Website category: auto
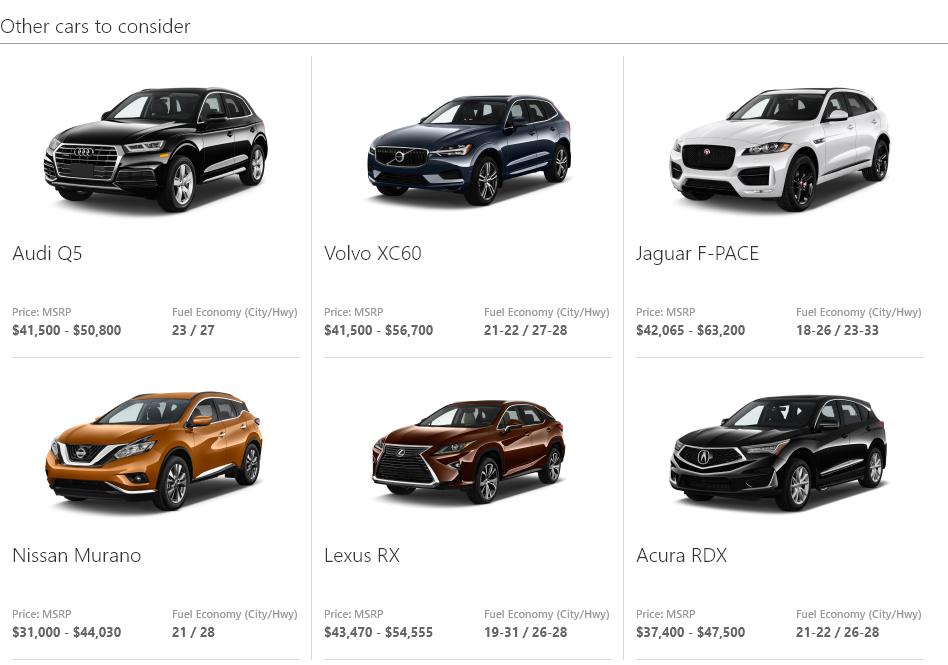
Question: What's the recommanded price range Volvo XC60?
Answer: $41,500 - $56,700

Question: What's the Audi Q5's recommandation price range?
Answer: $41,500 - $50,800

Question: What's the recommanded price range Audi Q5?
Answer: $41,500 - $50,800

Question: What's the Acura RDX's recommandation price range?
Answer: $37,400 - $47,500

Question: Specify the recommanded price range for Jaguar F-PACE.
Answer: $42,065 - $63,200

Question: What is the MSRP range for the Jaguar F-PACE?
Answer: $42,065 - $63,200

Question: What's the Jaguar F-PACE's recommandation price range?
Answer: $42,065 - $63,200

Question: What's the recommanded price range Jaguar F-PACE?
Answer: $42,065 - $63,200

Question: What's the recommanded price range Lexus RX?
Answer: $43,470 - $54,555

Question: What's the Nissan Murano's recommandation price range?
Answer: $31,000 - $44,030

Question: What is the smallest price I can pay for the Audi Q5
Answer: $41,500

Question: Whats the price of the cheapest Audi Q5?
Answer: $41,500

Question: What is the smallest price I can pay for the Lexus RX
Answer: $43,470

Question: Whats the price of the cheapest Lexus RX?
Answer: $43,470

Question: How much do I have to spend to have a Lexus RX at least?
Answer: $43,470

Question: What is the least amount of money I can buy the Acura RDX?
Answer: $37,400

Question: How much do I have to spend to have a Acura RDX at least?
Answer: $37,400

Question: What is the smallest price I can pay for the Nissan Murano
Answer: $31,000

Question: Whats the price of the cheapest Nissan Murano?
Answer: $31,000

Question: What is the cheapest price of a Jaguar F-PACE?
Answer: $42,065

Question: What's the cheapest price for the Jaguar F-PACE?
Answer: $42,065

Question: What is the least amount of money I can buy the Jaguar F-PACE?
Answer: $42,065

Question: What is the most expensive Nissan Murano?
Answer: $44,030

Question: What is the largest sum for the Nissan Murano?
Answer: $44,030

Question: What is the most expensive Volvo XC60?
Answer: $56,700

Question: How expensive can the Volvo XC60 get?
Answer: $56,700

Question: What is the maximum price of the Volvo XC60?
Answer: $56,700

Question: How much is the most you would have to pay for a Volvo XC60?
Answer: $56,700

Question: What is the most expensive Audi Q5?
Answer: $50,800

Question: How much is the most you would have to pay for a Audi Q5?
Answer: $50,800

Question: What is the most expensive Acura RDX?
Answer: $47,500

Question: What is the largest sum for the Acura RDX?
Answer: $47,500

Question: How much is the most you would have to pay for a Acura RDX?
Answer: $47,500

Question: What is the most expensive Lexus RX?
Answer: $54,555

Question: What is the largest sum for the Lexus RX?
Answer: $54,555

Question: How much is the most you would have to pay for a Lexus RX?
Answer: $54,555

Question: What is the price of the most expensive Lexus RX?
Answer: $54,555

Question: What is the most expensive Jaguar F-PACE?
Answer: $63,200

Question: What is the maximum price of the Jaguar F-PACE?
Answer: $63,200

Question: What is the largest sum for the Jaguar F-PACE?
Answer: $63,200

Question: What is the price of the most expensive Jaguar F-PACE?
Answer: $63,200

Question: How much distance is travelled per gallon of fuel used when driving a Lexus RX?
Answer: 19-31 / 26-28

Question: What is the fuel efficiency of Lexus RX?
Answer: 19-31 / 26-28

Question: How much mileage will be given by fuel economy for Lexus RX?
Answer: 19-31 / 26-28

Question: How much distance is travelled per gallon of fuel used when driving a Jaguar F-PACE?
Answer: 18-26 / 23-33

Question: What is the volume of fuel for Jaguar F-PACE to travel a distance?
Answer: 18-26 / 23-33

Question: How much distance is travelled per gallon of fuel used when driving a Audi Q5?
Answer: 23 / 27

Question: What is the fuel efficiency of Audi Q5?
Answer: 23 / 27

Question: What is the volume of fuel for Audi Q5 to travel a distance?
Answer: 23 / 27

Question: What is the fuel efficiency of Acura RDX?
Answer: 21-22 / 26-28

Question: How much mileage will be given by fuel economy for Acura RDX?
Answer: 21-22 / 26-28

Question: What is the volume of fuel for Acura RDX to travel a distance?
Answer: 21-22 / 26-28

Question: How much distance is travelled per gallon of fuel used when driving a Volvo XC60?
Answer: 21-22 / 27-28

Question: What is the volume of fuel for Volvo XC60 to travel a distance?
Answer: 21-22 / 27-28

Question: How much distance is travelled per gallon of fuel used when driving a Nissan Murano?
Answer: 21 / 28

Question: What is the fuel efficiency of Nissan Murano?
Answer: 21 / 28

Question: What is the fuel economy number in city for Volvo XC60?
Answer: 21-22

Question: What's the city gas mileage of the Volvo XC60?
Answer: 21-22

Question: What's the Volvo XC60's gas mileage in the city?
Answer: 21-22

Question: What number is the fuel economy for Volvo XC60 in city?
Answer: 21-22

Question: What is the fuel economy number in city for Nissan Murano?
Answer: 21

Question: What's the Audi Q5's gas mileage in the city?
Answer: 23

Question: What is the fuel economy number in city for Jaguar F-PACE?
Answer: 18-26

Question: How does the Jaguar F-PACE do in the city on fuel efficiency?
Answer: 18-26